Pattern: SplitRotate
Description: Randomly split and rotate an image.
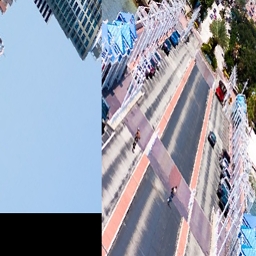
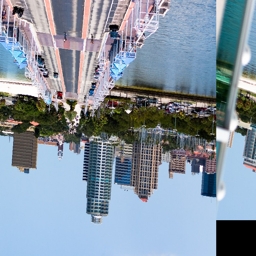
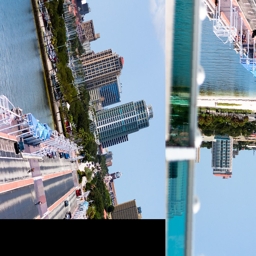
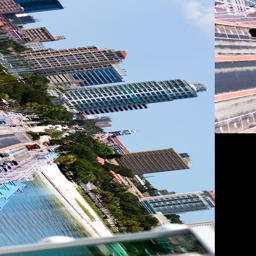